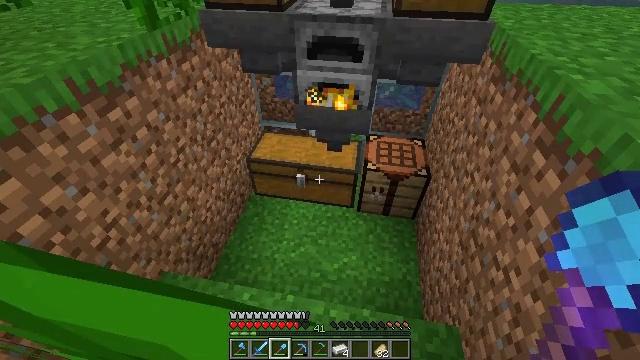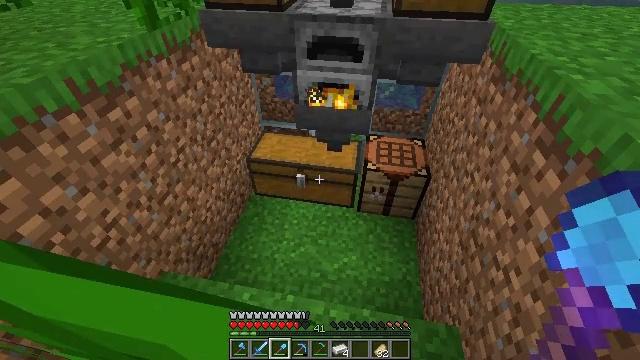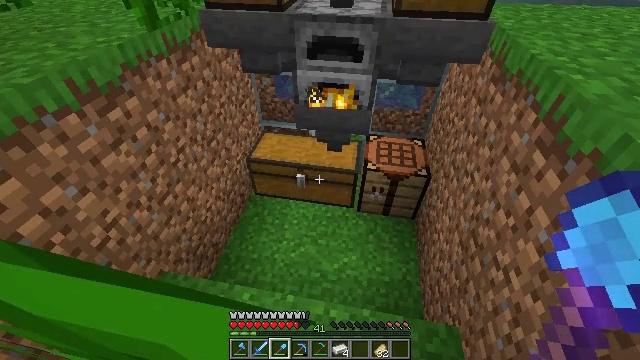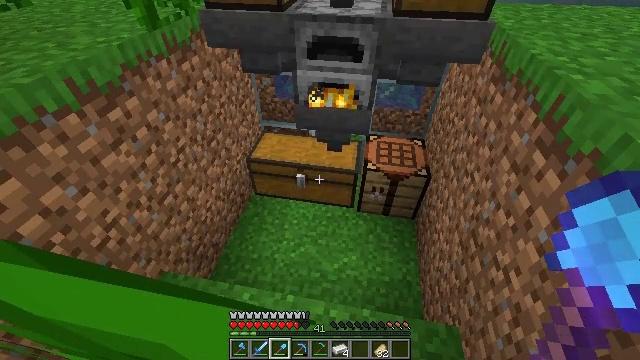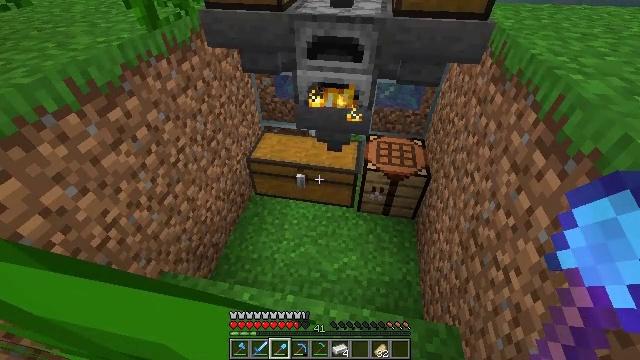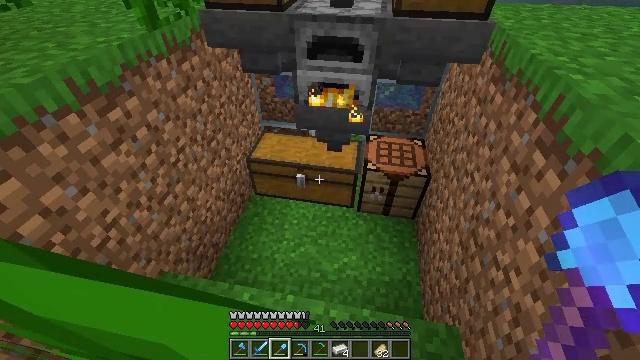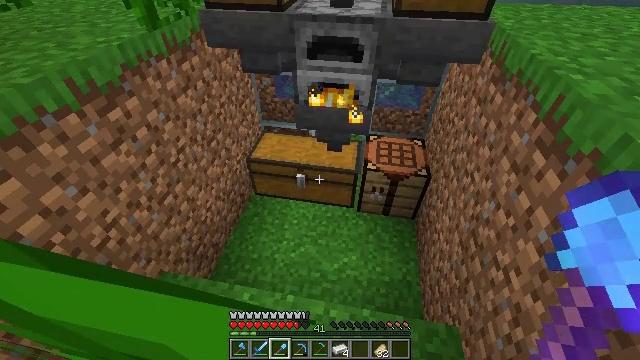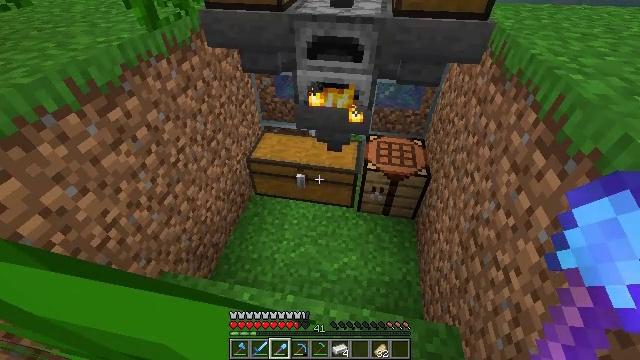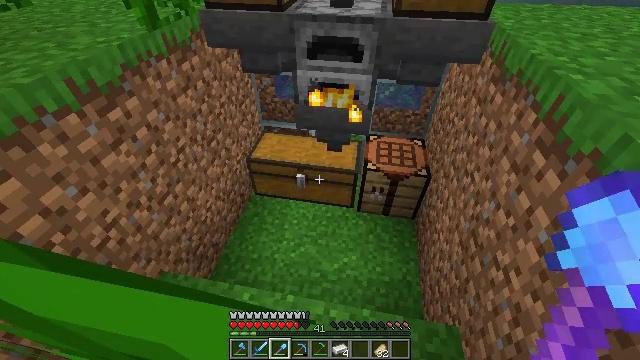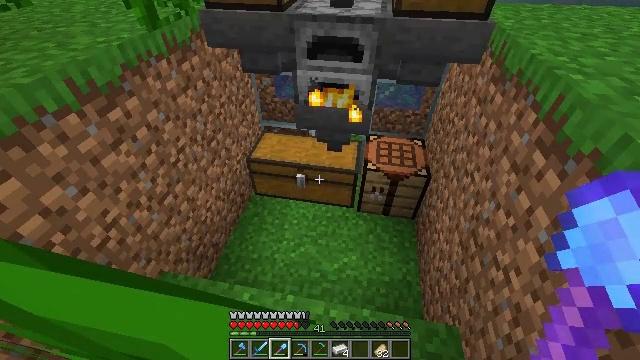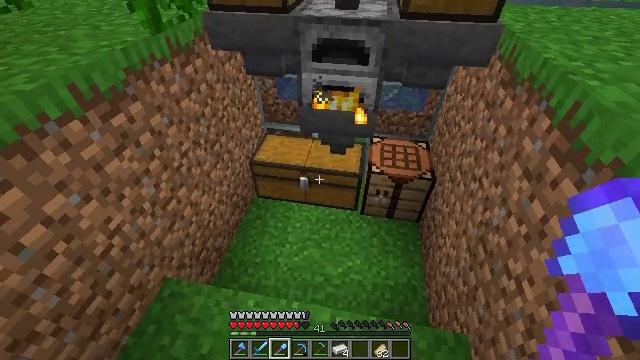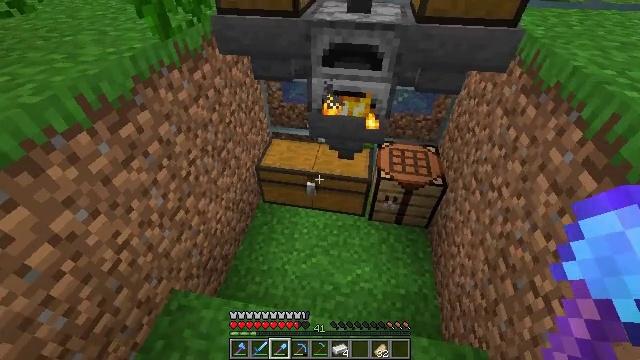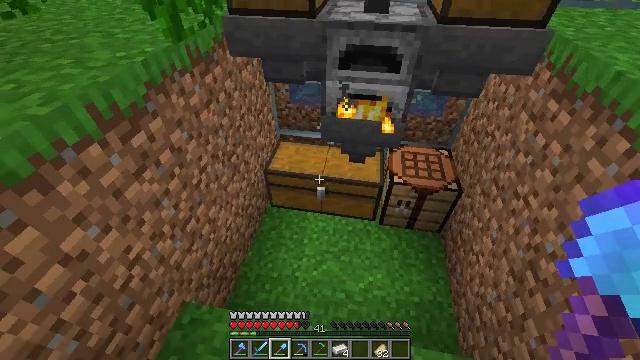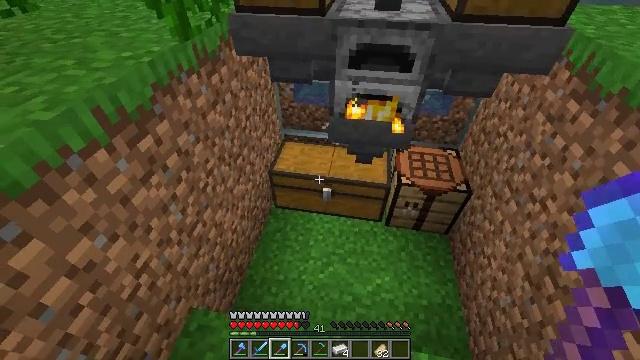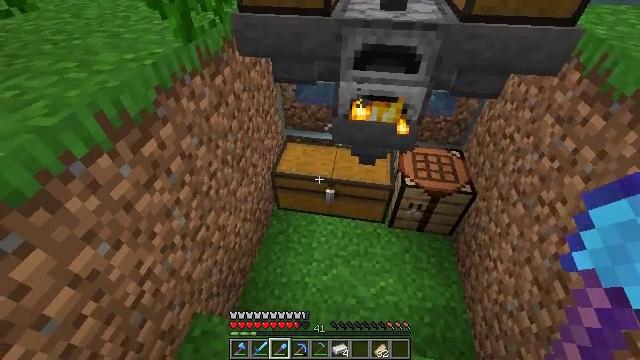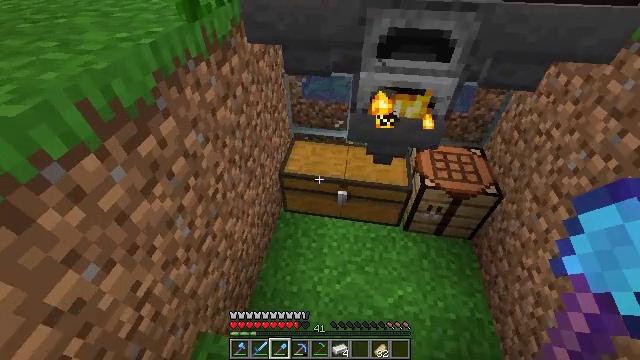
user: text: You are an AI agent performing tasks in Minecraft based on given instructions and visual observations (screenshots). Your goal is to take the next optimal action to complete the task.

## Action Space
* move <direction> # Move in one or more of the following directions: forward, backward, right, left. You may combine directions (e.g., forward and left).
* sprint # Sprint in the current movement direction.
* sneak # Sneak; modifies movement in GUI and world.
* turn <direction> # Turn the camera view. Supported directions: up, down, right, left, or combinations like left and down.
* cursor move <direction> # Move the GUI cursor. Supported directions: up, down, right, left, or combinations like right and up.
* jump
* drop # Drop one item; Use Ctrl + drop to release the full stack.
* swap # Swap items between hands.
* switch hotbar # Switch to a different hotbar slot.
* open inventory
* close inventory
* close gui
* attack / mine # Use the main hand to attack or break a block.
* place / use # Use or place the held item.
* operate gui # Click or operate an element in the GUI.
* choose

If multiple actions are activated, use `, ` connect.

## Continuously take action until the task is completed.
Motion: motion action
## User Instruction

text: Interact with the crafting table to obtain a dried kelp block.
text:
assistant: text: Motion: no_op
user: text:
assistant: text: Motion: no_op
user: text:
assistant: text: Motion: no_op
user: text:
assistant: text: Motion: no_op
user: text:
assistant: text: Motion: no_op
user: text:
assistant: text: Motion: no_op
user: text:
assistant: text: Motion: no_op
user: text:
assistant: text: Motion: no_op
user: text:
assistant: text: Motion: no_op
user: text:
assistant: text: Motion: move forward and move left
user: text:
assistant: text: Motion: move forward and move left
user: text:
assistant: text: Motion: move forward and move left
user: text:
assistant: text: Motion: move forward and move left
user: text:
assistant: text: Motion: move forward and move left
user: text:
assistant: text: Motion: move forward and move left
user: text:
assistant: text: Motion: move forward and move left
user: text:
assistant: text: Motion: move forward and move left
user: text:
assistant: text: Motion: move forward, turn right
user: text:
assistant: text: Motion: turn right
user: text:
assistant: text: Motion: turn right
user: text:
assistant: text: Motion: no_op
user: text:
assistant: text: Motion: no_op
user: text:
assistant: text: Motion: no_op
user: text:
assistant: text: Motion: no_op
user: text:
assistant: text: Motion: no_op
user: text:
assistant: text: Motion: use / place
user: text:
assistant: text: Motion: use / place
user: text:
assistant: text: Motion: use / place
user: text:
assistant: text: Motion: use / place
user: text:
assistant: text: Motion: no_op